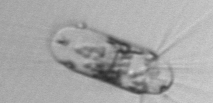
Label: Corethron_hystrix